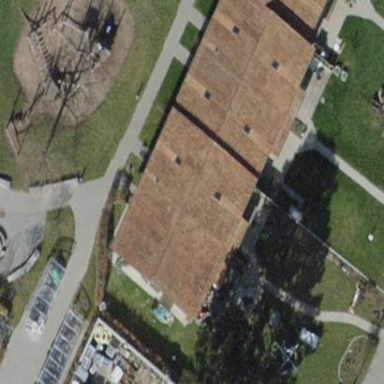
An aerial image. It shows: Terrace building.